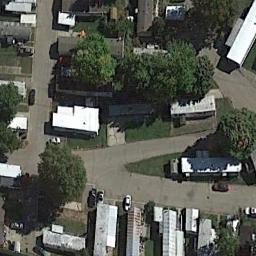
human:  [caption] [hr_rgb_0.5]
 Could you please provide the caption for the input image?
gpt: Behind the mobile homes park is a wood .

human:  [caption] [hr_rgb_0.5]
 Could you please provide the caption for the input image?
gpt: The mobile home park is on the grass next to some trees and road .

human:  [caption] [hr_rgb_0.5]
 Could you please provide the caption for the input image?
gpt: There are many trees in the mobile home park .

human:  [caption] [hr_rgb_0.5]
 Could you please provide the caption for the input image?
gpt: The mobile home park has some mobile homes of different sizes and trees .

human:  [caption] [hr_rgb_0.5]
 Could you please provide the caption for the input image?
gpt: There are some buildings and green trees in the mobile home park .